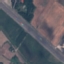
Land use / land cover: Highway